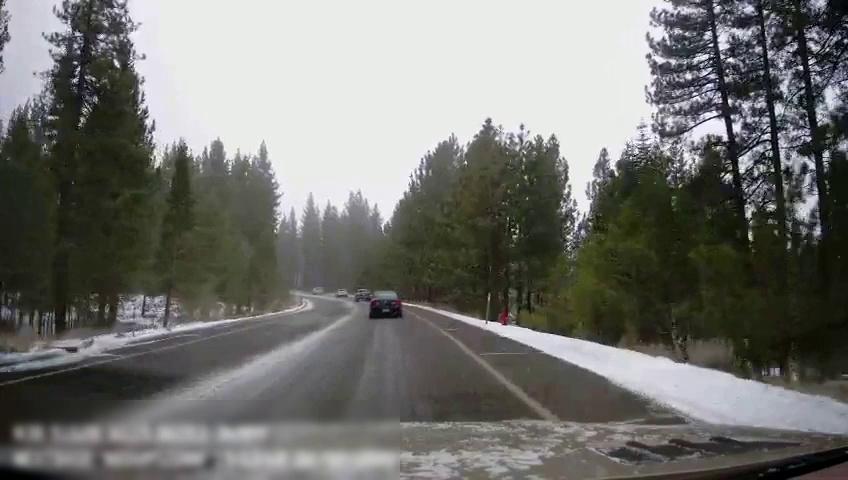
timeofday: Day
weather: Snowy
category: Drivable Space
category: Vehicles | Car
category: Vehicles | Car
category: Lanes | Opposite Lane
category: Lanes | Opposite Lane
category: Lanes | Opposite Lane
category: Lanes | Current Lane